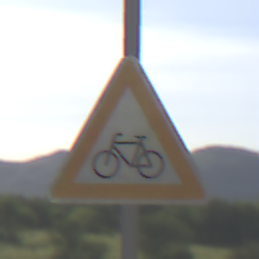
Verkehrszeichen: RadverkehrRechts
Umgebung: Outdoor, RoadRail
Tageszeit: MorningAfternoon
Wetter: PartlyCloudy
Licht: Natural
Jahreszeit: NotSpecified
Kontrast: HighContrast